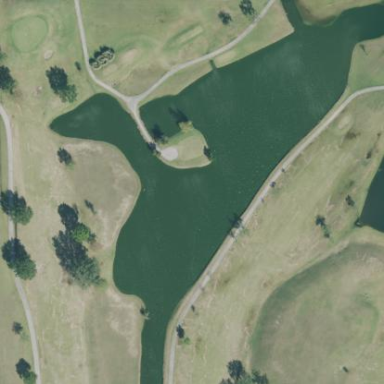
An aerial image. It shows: Peaceful pond surrounded by nature.